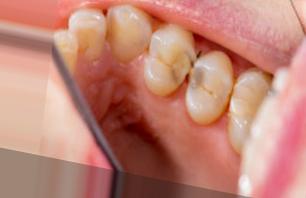
Condition: Caries